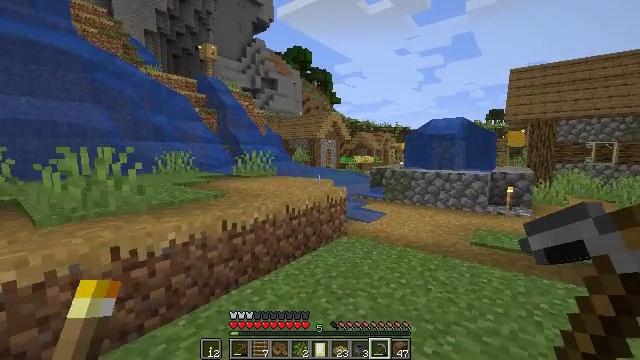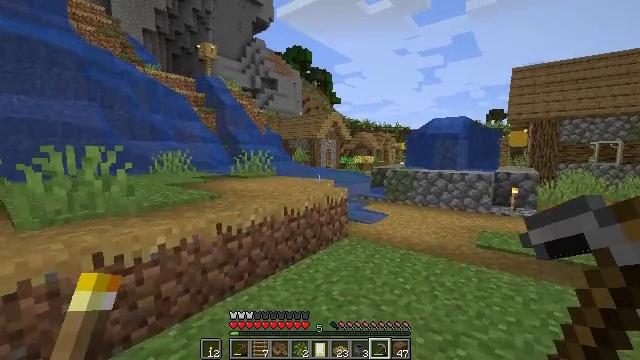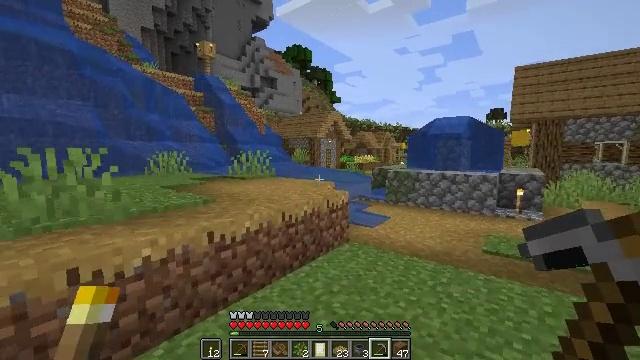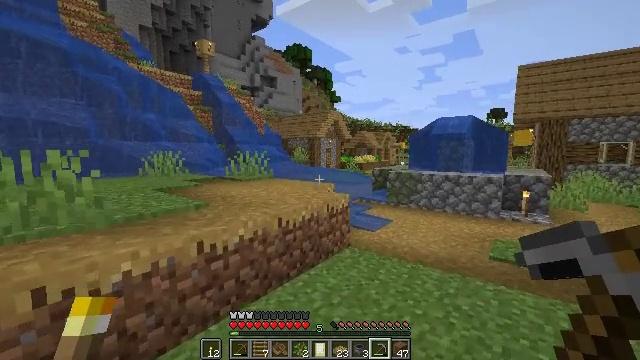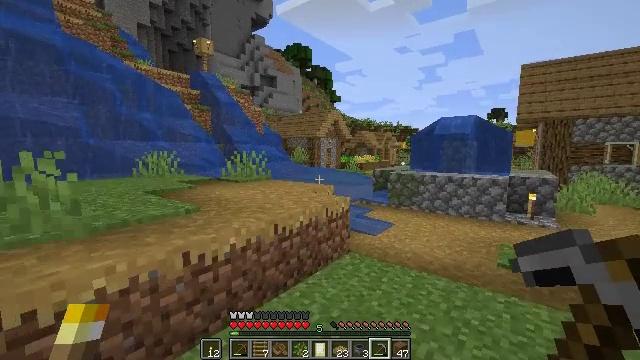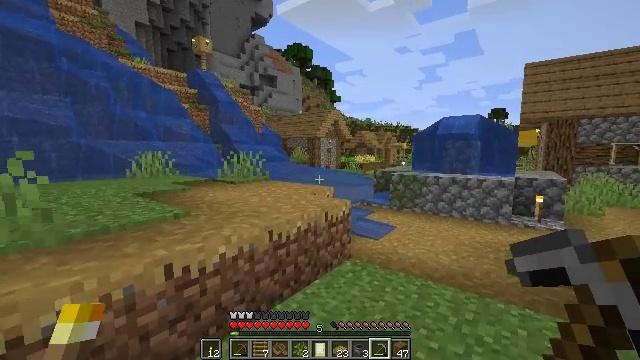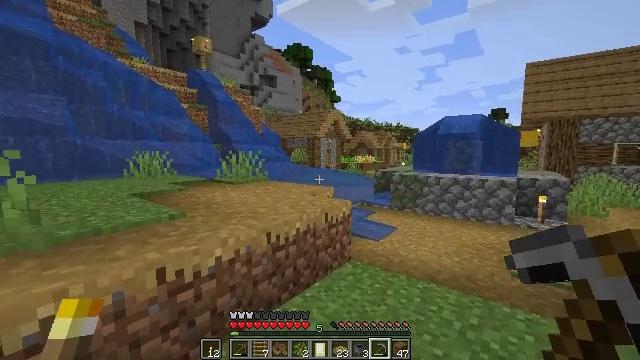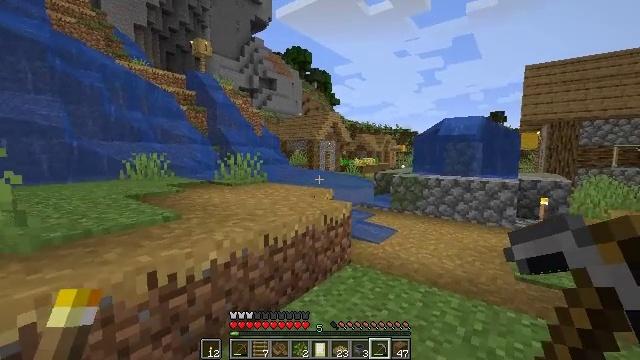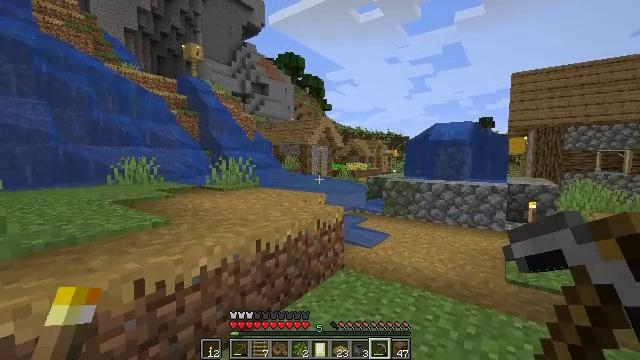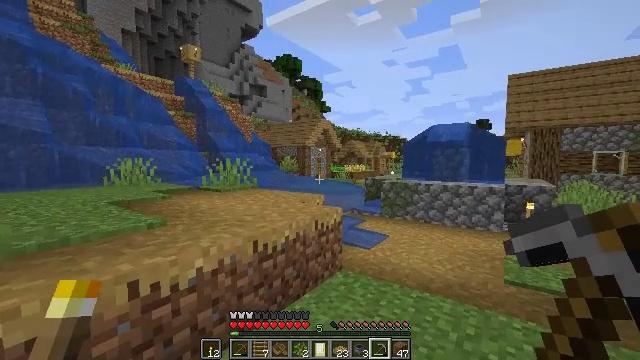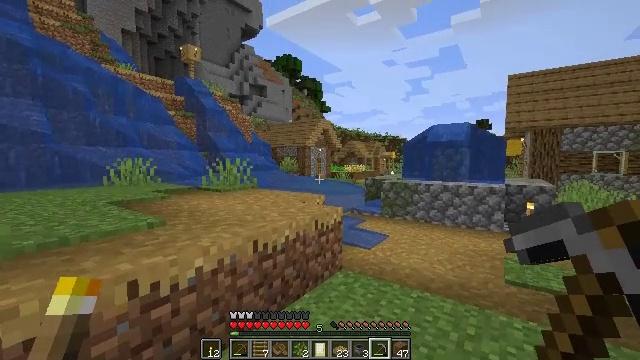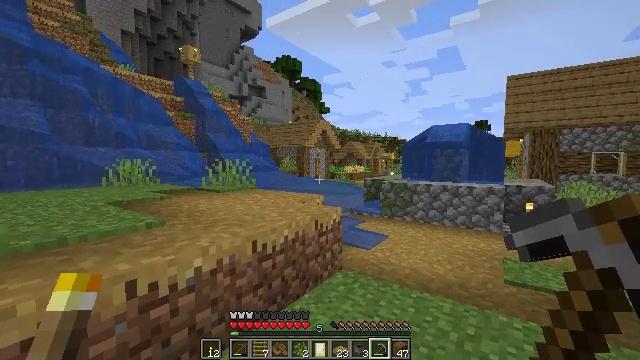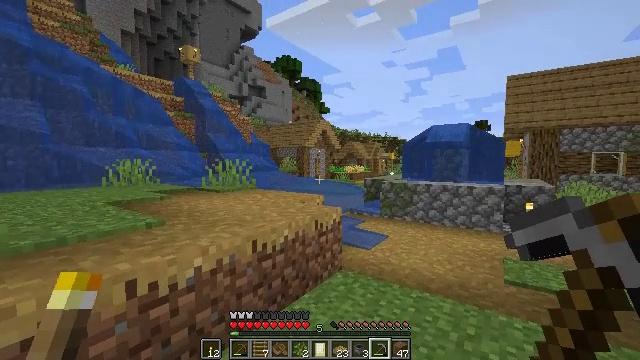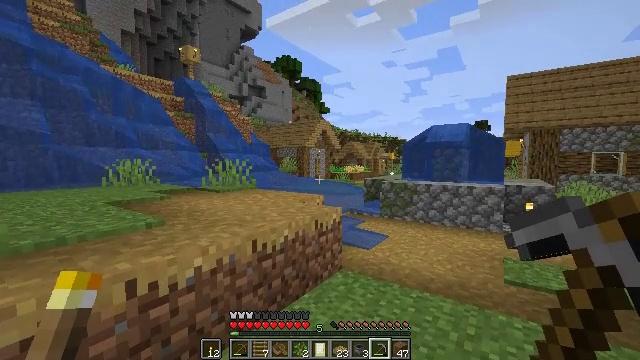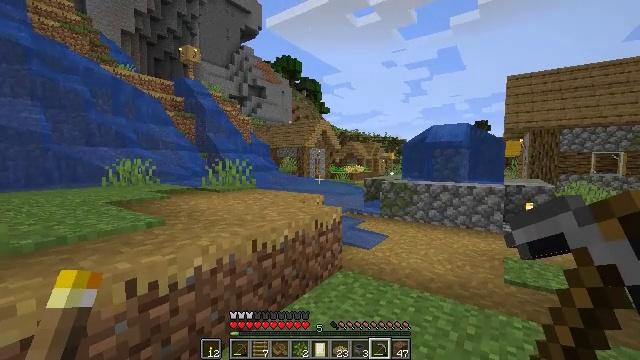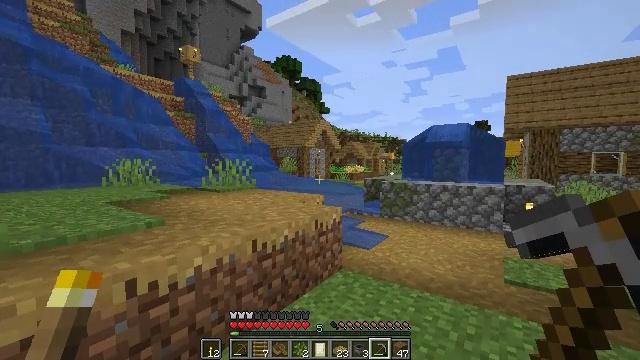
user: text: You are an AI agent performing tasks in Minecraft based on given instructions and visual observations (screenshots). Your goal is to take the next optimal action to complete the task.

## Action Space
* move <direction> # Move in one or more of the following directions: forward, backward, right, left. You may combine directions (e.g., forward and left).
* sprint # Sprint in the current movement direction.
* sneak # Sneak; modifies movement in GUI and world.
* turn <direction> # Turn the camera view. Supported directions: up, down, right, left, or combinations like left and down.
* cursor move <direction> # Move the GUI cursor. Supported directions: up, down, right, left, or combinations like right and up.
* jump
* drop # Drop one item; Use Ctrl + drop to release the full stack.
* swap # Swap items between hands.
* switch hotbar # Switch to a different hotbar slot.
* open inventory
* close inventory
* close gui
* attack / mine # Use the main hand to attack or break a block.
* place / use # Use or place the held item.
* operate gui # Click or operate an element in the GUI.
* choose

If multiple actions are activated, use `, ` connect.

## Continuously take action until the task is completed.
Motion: motion action
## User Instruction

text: Destroy the cauldron to put it in your inventory.
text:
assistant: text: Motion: move forward
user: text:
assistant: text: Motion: move forward
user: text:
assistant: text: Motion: move forward
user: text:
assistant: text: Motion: move forward
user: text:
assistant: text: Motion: no_op
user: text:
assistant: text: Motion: no_op
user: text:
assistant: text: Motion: no_op
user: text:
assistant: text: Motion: turn right and up
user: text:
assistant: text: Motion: no_op
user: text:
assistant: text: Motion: no_op
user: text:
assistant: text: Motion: no_op
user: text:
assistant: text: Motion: no_op
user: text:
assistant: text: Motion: no_op
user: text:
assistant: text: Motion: no_op
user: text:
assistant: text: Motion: no_op
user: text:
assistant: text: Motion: no_op
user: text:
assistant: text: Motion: no_op
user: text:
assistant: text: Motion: no_op
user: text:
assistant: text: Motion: no_op
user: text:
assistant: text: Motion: no_op
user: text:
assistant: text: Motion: no_op
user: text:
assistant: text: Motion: no_op
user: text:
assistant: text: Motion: no_op
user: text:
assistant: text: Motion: no_op
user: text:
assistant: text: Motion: no_op
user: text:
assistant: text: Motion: no_op
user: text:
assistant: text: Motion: no_op
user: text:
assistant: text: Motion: no_op
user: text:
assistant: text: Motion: no_op
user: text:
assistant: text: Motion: no_op